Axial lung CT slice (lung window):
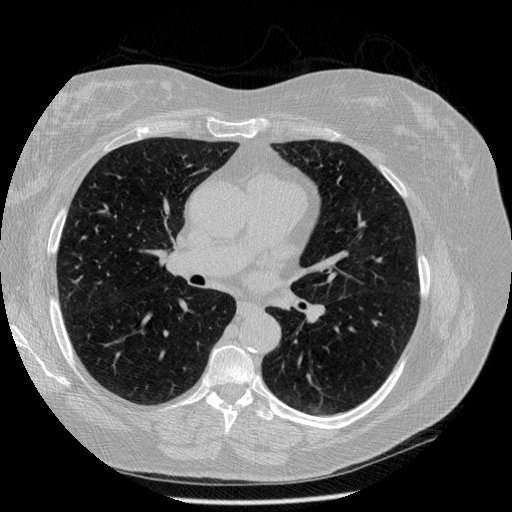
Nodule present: no